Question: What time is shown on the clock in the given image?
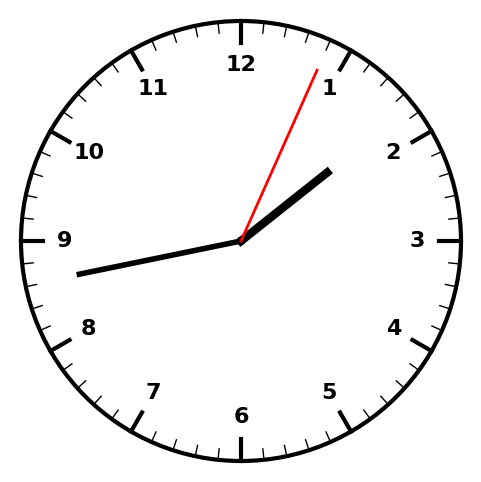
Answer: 01:43:04